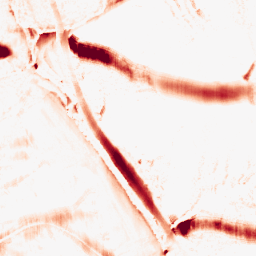
Category: morphological
Decomposition family: morphological_ellipse
Decomposition parameters: operation: opening
width: 30
height: 10
Upsampling method: bilinear
Upsampling parameters: scale: 4
Upsampling scale: 4